Question: I get below error when I try to add controller to my ASP.NET MVC 3 intranet project
> Object reference not set to an instance of object
I am following an article <URL> to develop SignalR application.
I doubt that after installing SignalR something went wrong but not very sure about it.
## Edit
Model code:
'''
public class BlogPost
{
[Key]
public int Id { get; set; }
[Required]
public string Title { get; set; }
public string Post { get; set;}
}
'''
DbContext:
'''
namespace SignalR.Models
{
public class BlogPostContext : DbContext
{
public DbSet<BlogPost> BlogPosts { get; set; }
}
}
'''
Controller:

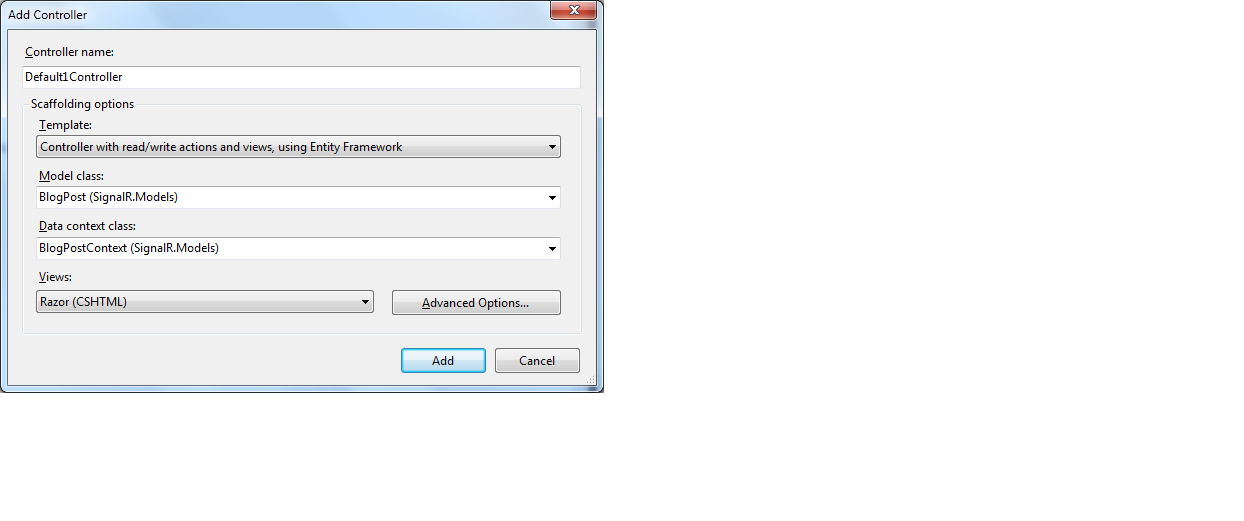
Answer: I don't know anything about SignalR but i'm pretty sure the problem has something to do with your view trying to render HTML for properties of a null object.
I had a skim through the article and cannot see any reference to the actual database that stores the data and no code was provided to generate the database from your code (and the post's author is not clear on wether you will be connecting to an existing database or generating one).
<URL>
If you don't already have an existing database then you need to tell your Entity Framework code to generate one; <URL>.
Now, looking at the way you have set up your entity class and assuming you haven't already done any of the things mentioned in the two articles, Entity Framework should be creating a database for you automatically (which is the default behaviour - not sure what happens if you don't have SQL Server Express or greater installed though). Have you checked to see if you have a database in your SQL server instance? It should be called . Fill this with some data and things should now work.
So why are you getting this problem? At the moment you either have
1. No database, OR
2. A database with no data.
This means your controllers are either
1. Requesting data from something that doesn't exist, OR
2. Requesting data from an empty database
The result you will get back from both scenarios is a null object. This null object is then passed to your views which are then trying to iterate over the null object and generating your exception.
You can verify this in two ways.
1. Check for a null object in your views and only output HTML based on your model if the null check returns false.
2. Replace your database retrieval logic in your controllers for some code which generates some dummy blog data and pass this into your view instead.
For solution 1 something like the following in your view:
'''
@if (Model == null)
{
<span>No data!</span>
}
@else
{
// All the auto generated view code goes here...
}
'''
For solution two you need to replace the data retrieval code in your controller. So remove any code like this;
'''
BlogPost blogPost = db.BlogPosts.Find(id)
'''
and replace it with something like this;
'''
BlogPost blog = new BlogPost()
{
Title = "Use Entity Framework Code-First";
Post = "blog post body goes here..."
};
IEnumerable<BlogPost> posts = new List<BlogPost>();
posts.Add(blog);
'''
Note: These two solutions are for demonstrating the problem to you and you should revert to using the data retrieval code once you have correctly setup your database.